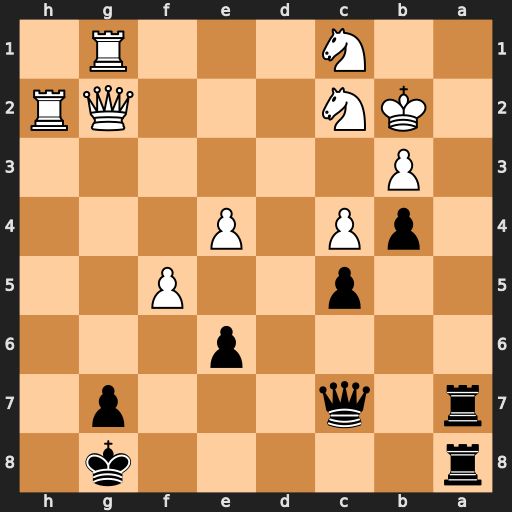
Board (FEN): r5k1/r1q3p1/4p3/2p2P2/1pP1P3/1P6/1KN3QR/2N3R1
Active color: b
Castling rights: -
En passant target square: -
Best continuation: Qe5+ Kb1 Ra1+ Nxa1 Rxa1+ Kc2 Qc3+ Kd1 Rxc1+ Ke2 Rc2+